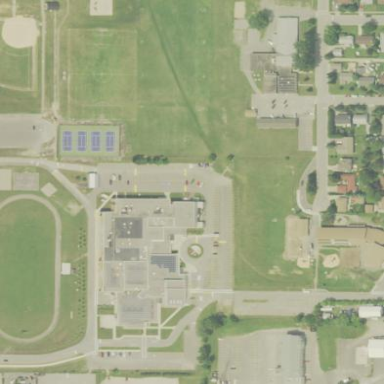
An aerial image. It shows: School.